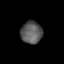
Tissue: lung
Cell type: Endothelial cells
Senescence score: 0.2308
Nuclear area (px): 473
Mean DAPI intensity: 88.596